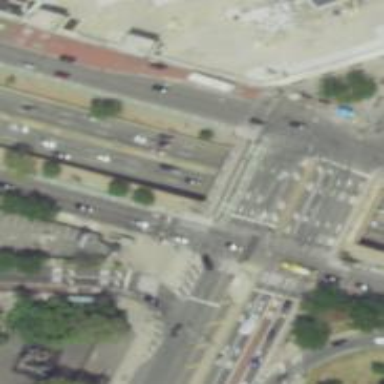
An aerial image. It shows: Crossing road.